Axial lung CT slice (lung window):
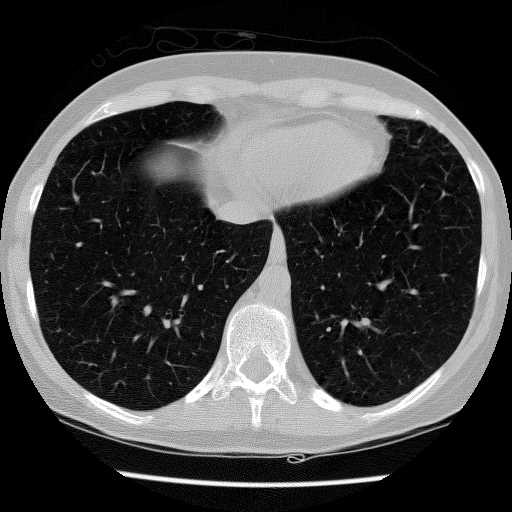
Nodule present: no